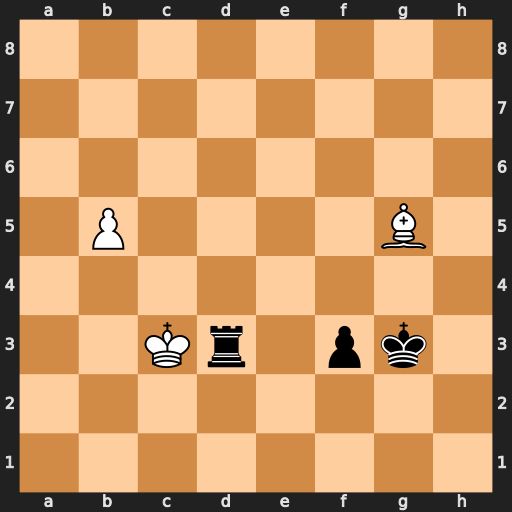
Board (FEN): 8/8/8/1P4B1/8/2Kr1pk1/8/8
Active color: w
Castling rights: -
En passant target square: -
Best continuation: Kxd3 f2 Bh4+ Kxh4 Ke2 f1=R Kxf1